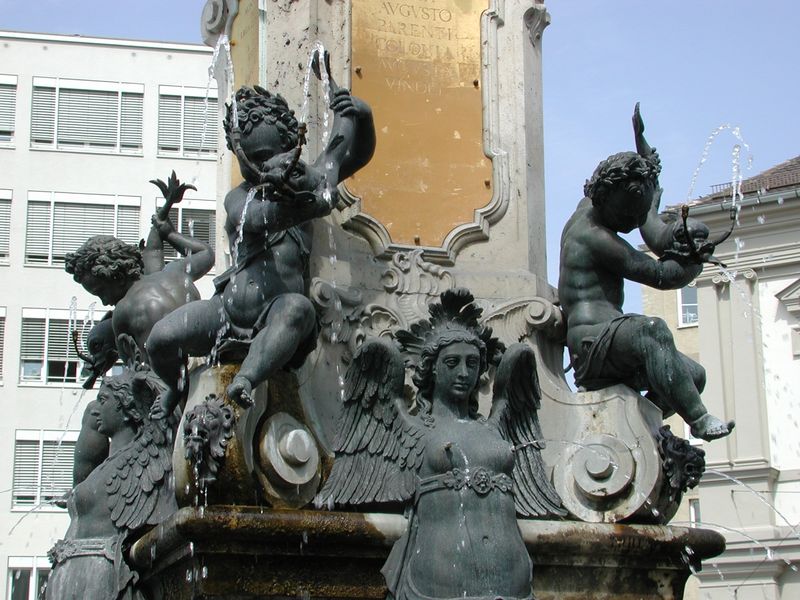
Titel: Augustusbrunnen
Künstler: Hubert Gerhard
Standort: Augsburg, Maximilianstraße (EU - D - B)
Schlagwörter: flügel, nackt, wasser, frauen, brust, nacht, säule, barock, stein, häuser, gold, locken, brunnen, engel, putto, skulptur, springbrunnen, knaben, bronze, foto, kupfer, allegorie, personifikation, rom, photo, fisch, voluten, manierismus, fontäne, löwe, büsten, putten, putti, fische, bronzeplastik, rocaille, augsburg, wasserspiel, fontänen, brunnenfigur, gerhard, freiplastisch, avgvsto, piranei